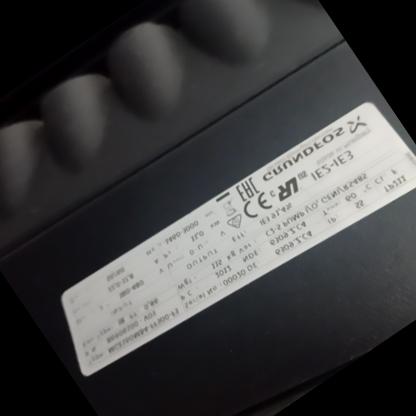
Klasa: tabliczka-znamionowa